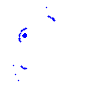
Particle: pion